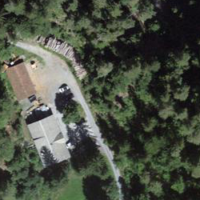
EUNIS habitat code: 44
Species observed at this site:
Saponaria ocymoides